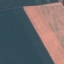
Label: AnnualCrop